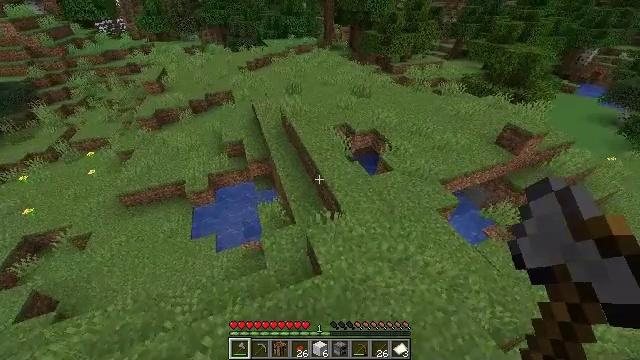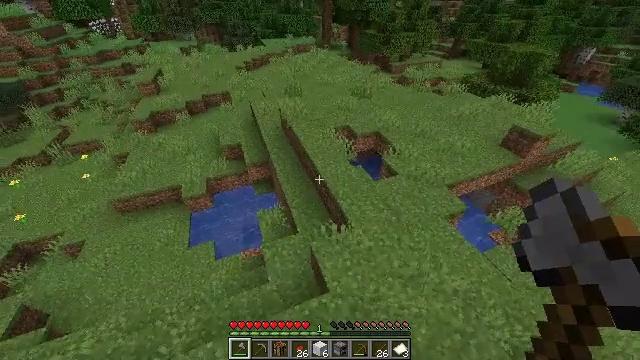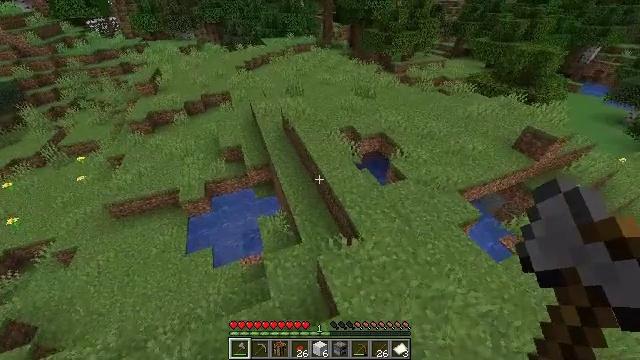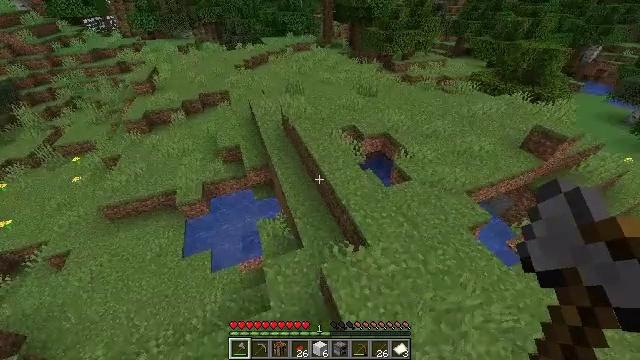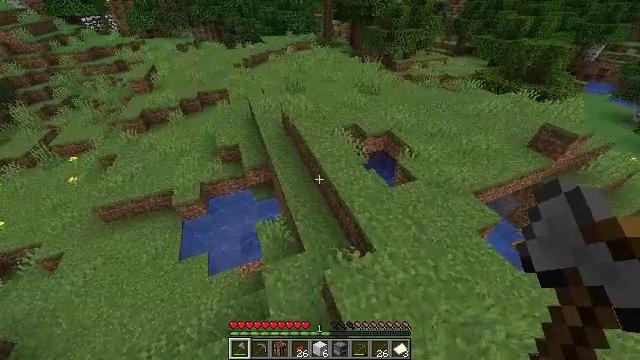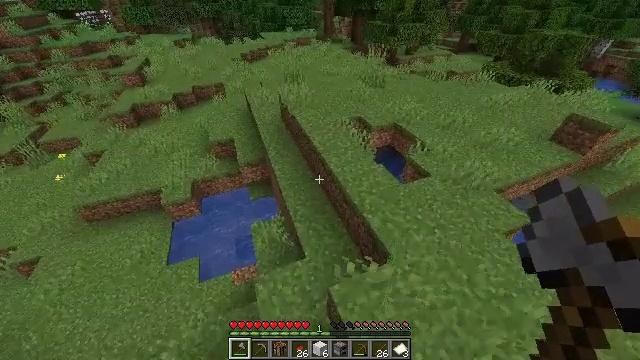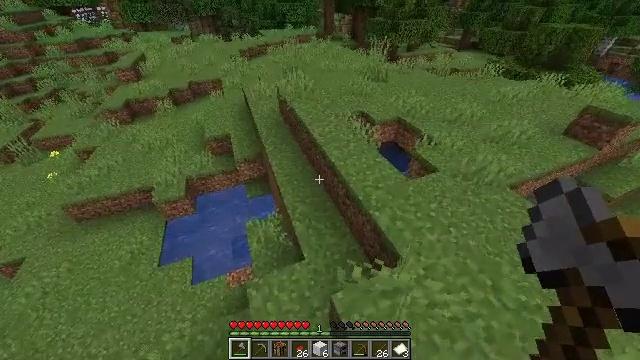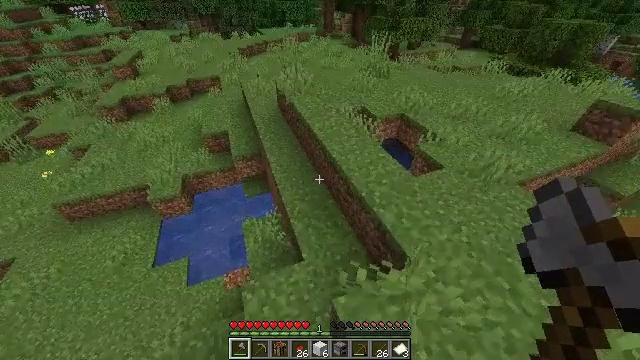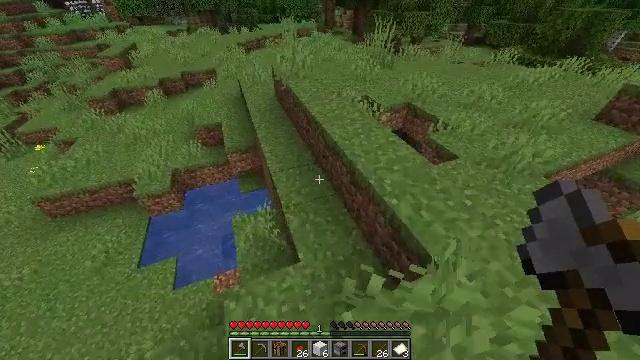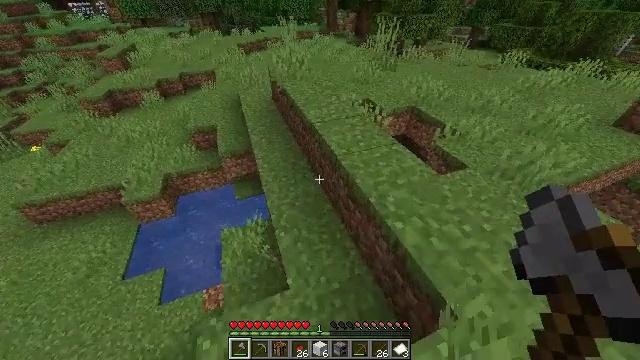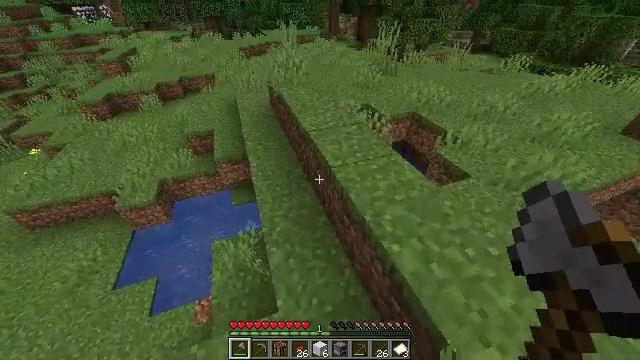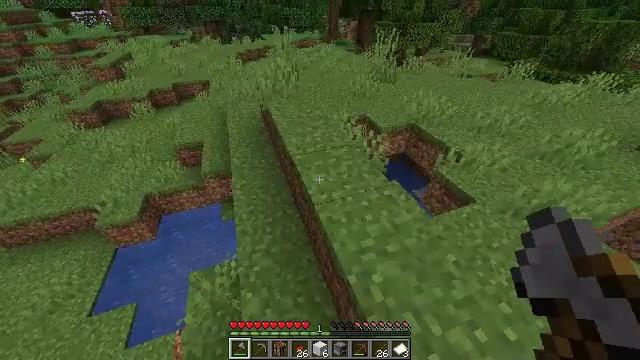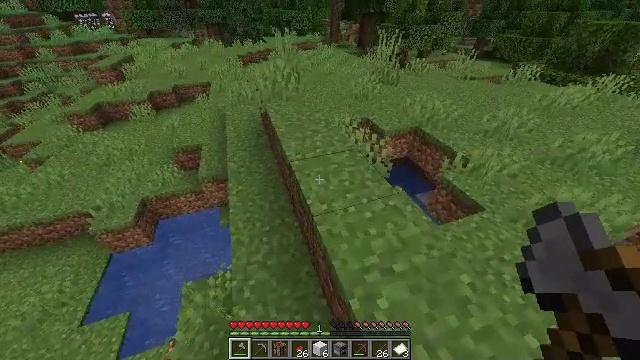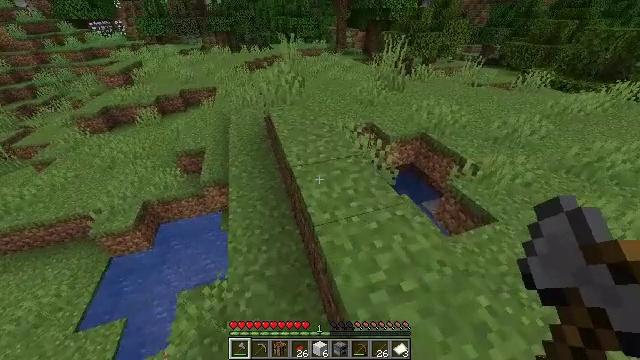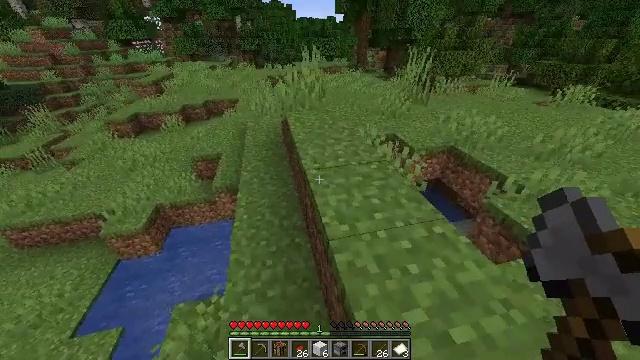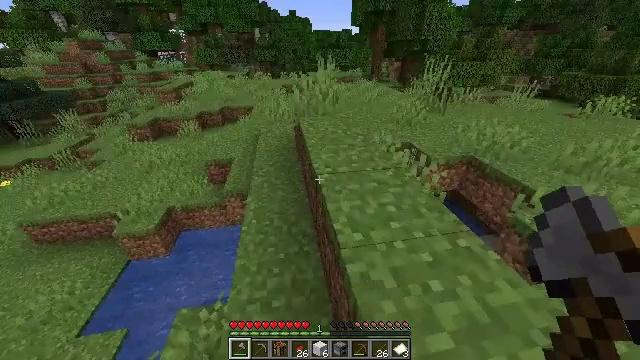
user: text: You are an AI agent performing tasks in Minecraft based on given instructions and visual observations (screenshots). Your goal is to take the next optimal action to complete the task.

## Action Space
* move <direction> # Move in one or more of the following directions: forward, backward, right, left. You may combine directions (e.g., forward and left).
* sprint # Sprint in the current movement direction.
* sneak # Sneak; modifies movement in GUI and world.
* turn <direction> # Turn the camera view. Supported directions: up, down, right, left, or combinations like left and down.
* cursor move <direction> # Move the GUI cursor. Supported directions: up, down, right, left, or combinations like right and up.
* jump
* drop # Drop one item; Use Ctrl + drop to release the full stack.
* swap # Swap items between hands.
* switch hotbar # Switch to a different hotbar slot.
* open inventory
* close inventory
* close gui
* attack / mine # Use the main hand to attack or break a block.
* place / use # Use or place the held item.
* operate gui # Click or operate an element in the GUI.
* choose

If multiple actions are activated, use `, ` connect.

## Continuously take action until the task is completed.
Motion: motion action
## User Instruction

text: Create red dye from beetroot in the crafting menu.
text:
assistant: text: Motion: move forward
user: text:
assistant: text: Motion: move forward
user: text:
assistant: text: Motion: move forward and move right
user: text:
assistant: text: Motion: move forward and move right
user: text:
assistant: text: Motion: move forward and move right
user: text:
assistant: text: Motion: move forward and move right
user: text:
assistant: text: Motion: move forward and move right
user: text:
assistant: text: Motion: move forward and move right
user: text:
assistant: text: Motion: move forward and move right
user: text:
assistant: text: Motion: move forward and move right
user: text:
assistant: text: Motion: move forward
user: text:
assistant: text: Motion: move forward
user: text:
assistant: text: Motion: move forward, turn left and up
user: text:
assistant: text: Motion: move forward, turn left and up
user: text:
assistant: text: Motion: move forward, turn left and up
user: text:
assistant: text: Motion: move forward, turn left and up
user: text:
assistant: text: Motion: move forward, turn left and up
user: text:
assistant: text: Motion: move forward, turn left and up
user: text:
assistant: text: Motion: move forward
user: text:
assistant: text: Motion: move forward
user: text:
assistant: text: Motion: move forward
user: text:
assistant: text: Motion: move forward
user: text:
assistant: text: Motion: move forward
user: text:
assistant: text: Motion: move forward
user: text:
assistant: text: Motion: move forward
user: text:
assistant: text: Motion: move forward
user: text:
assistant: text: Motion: move forward
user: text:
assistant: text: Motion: move forward, turn left
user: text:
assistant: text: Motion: move forward, turn left and up
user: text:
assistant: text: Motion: move forward, turn left and up